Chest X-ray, PA view. Patient: 22 years old, sex M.
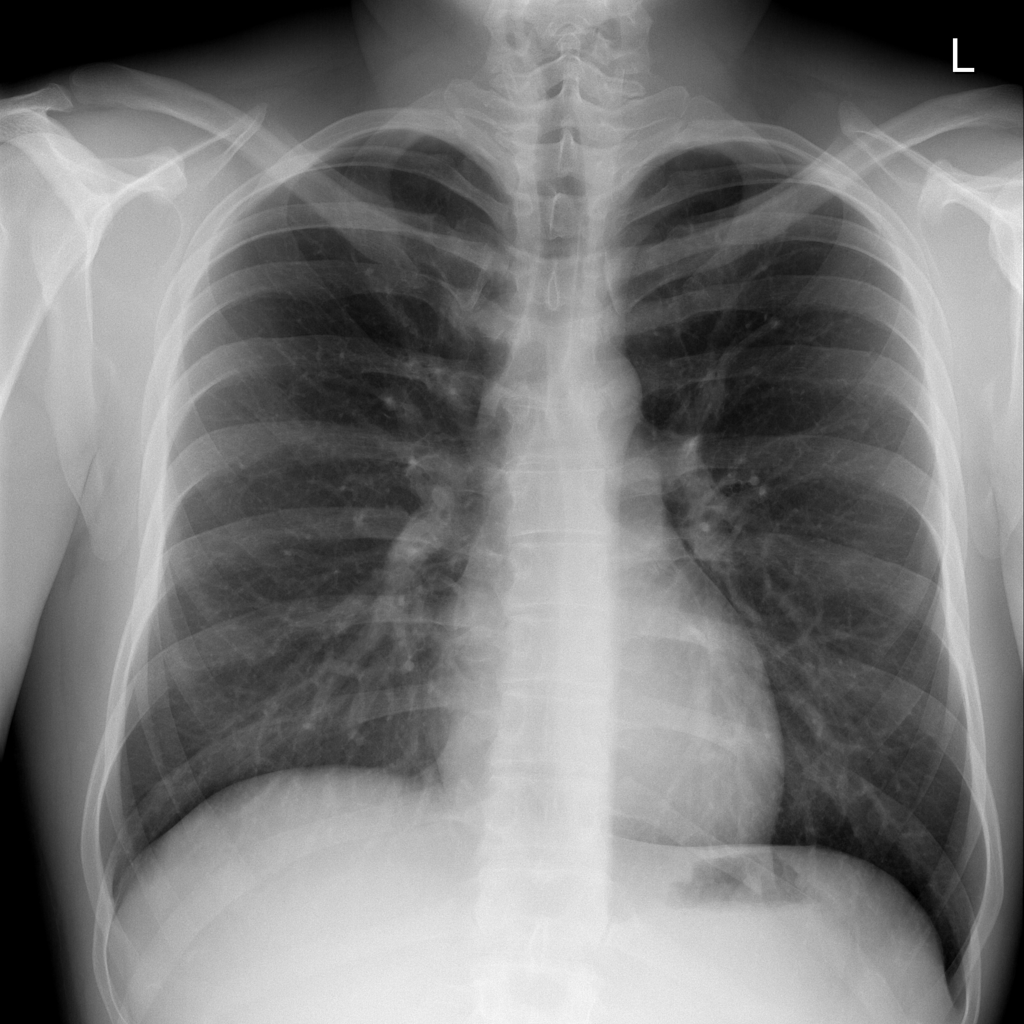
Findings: No Finding